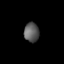
Tissue: lung
Cell type: Fibroblasts
Senescence score: 0.6093
Nuclear area (px): 283
Mean DAPI intensity: 90.968